Interaction volume radius: 10 \u00c5
Interaction volume height: 20 \u00c5
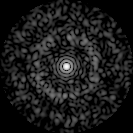
Disorder parameter: 0.8293